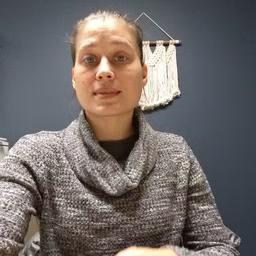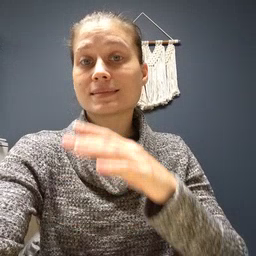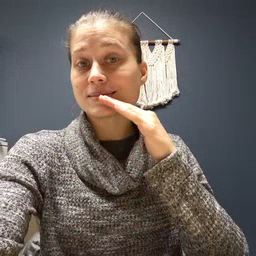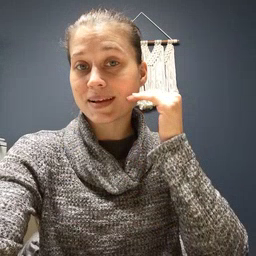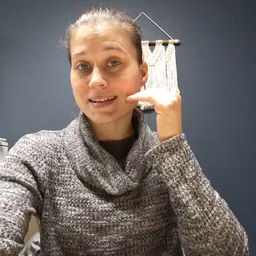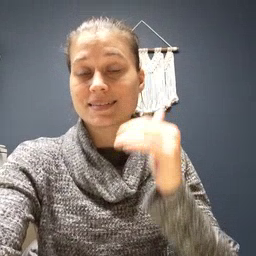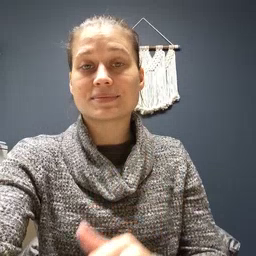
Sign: smile